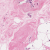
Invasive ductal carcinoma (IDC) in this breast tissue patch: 0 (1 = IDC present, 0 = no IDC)